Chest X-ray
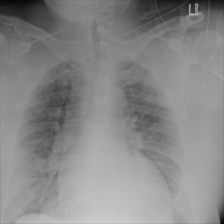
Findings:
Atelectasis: negative
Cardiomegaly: negative
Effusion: negative
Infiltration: negative
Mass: negative
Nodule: negative
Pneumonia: negative
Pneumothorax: negative
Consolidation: negative
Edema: negative
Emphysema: negative
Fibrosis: negative
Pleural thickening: negative
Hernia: negative